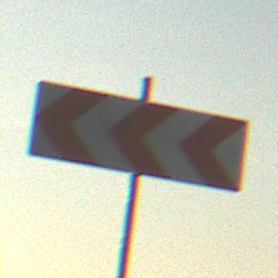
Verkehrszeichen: RichtungstafelnInKurvenGrossRechts
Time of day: SunriseSunset
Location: Outdoor (Nature)
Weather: PartlyCloudy
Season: NotSpecified
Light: Natural